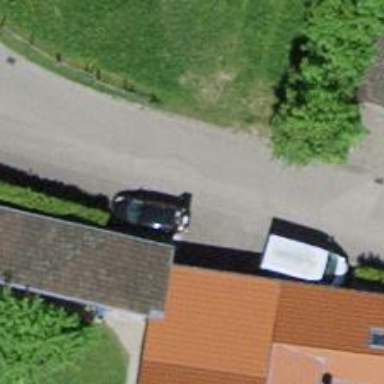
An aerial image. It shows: Residential road.